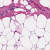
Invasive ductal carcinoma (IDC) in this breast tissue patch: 0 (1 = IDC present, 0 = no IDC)